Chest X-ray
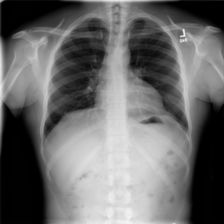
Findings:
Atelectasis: negative
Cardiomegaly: negative
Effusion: negative
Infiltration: negative
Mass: negative
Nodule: negative
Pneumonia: negative
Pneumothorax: negative
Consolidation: negative
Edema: negative
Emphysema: negative
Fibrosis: negative
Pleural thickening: negative
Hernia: negative